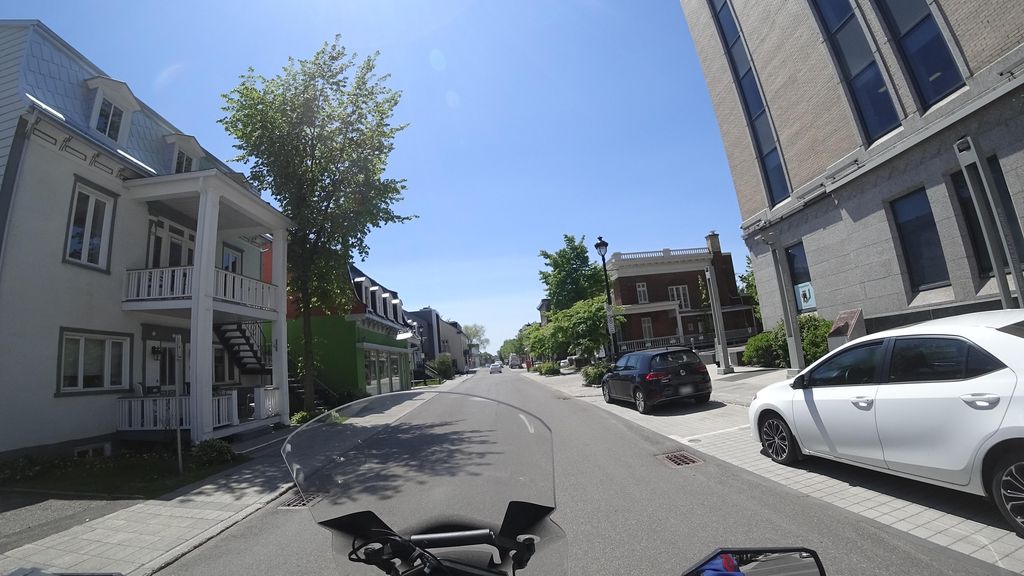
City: quebec_city